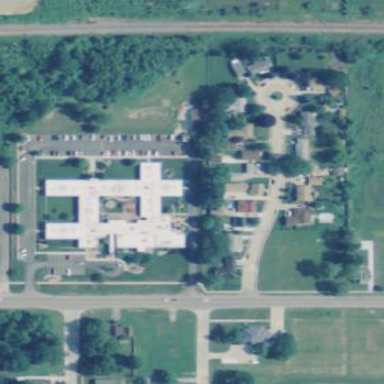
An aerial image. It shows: Nursing home building.